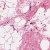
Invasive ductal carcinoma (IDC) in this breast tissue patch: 0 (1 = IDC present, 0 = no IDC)